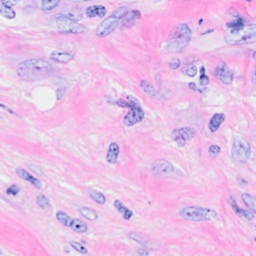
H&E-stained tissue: Breast